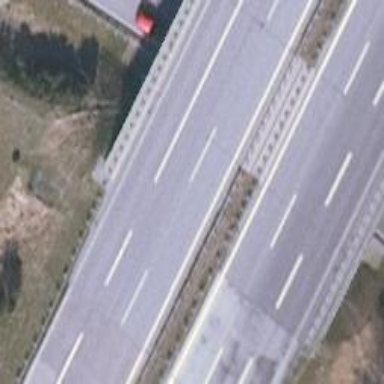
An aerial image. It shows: Motorway bridge with asphalt surface.